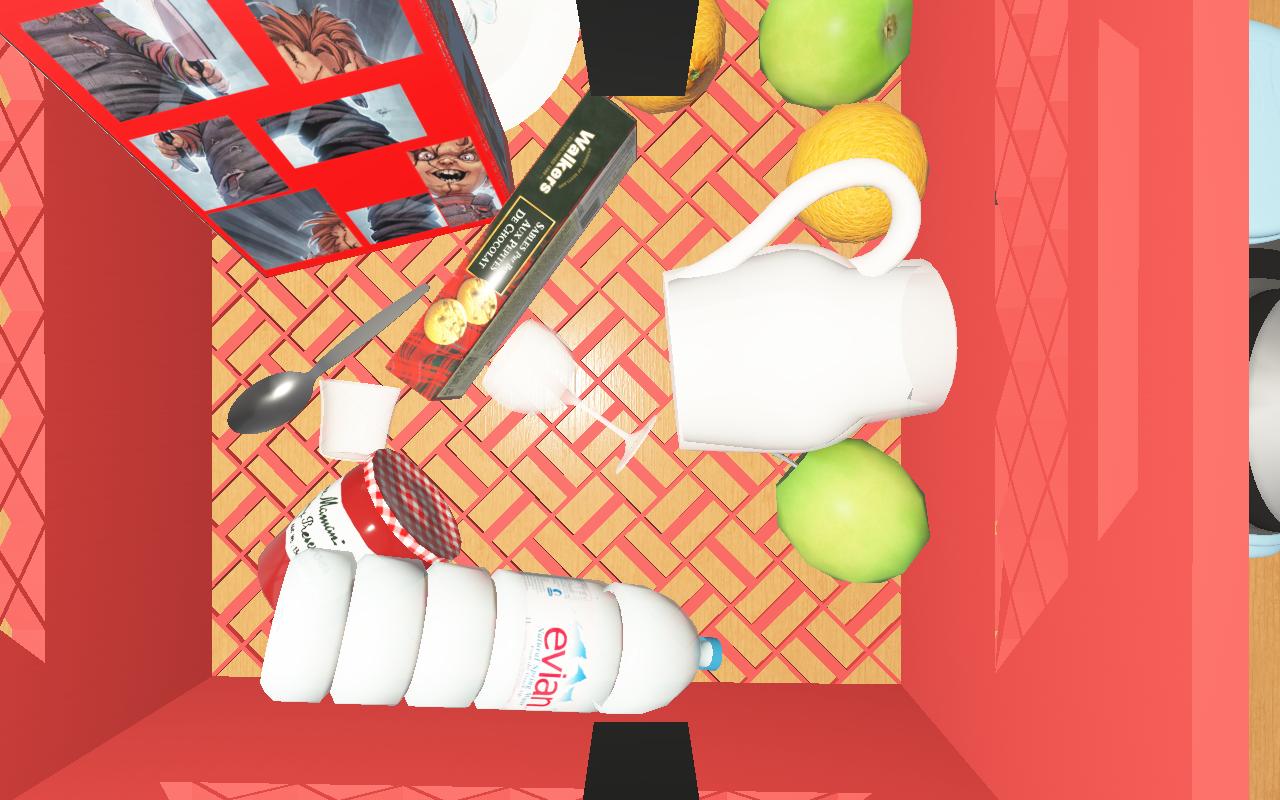
Objects in the scene:
water bottle
apple
orange
orange
spoon
wineglass
jam jar
cereal box
cereal box
biscuit box